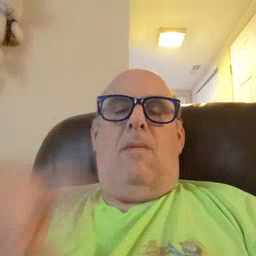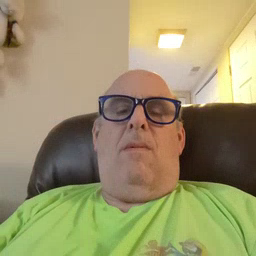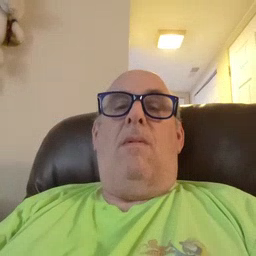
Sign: think